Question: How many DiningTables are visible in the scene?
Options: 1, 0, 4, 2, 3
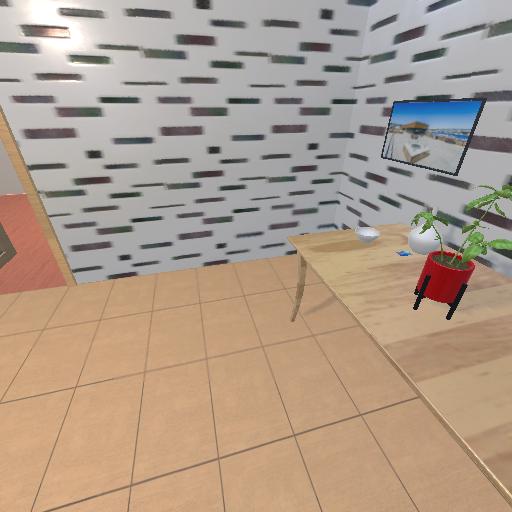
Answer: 1